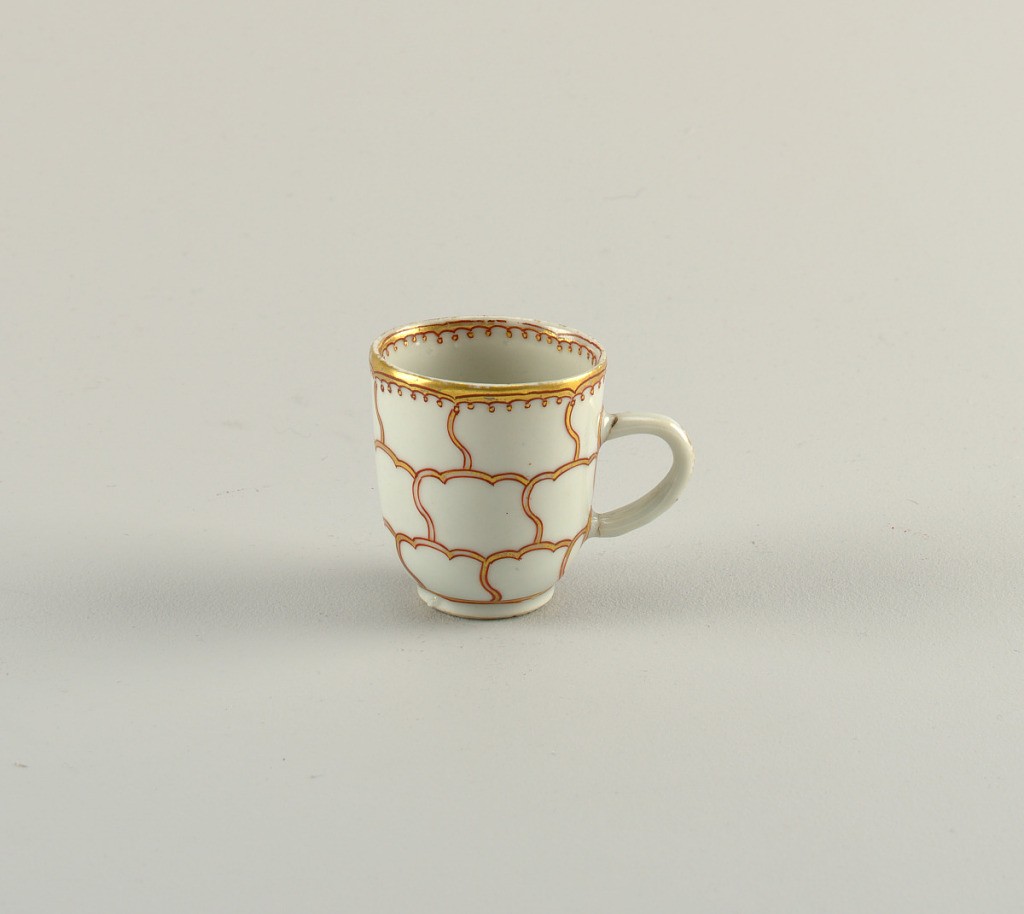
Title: Cup
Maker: Le Nove Porcelain Manufactory, Italian, established ca. 1727
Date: ca. 1765
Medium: porcelain, vitreous enamel, gold
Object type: cup
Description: Cup with handle. Decorated in red and gold, in outline of conventionalized petals. In center of saucer, and at interior of cup is a butterfly.